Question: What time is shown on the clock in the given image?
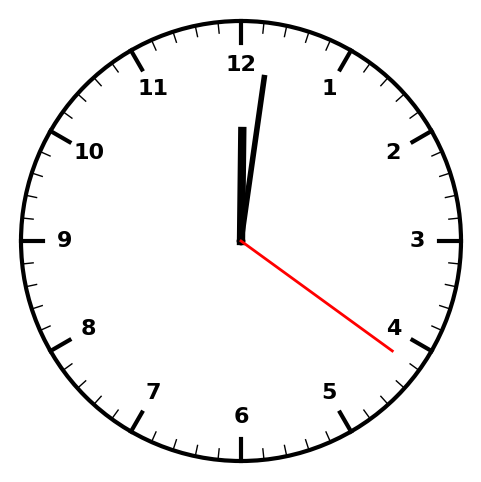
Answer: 12:01:21